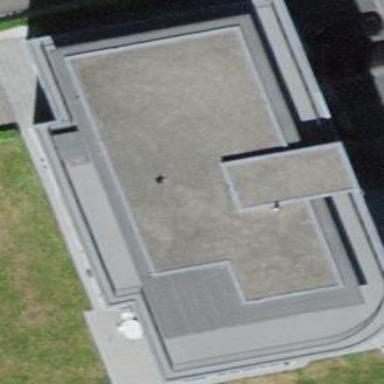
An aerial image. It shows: Building with flat roof.